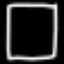
Label: square